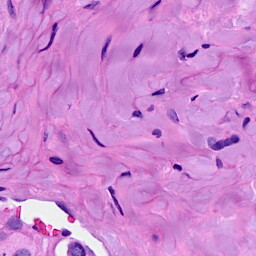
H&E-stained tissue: Breast